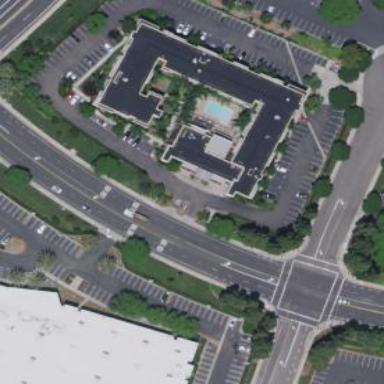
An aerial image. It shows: Hotel building.